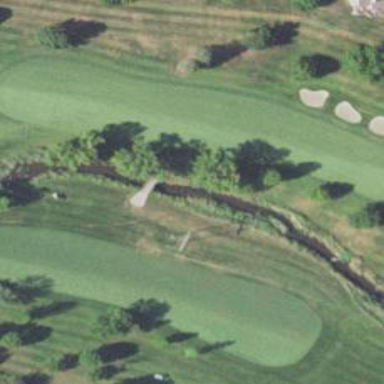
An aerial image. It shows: Path on bridge over golf course.